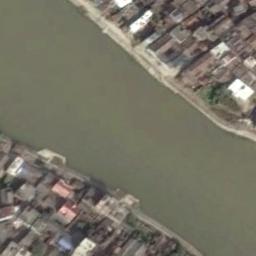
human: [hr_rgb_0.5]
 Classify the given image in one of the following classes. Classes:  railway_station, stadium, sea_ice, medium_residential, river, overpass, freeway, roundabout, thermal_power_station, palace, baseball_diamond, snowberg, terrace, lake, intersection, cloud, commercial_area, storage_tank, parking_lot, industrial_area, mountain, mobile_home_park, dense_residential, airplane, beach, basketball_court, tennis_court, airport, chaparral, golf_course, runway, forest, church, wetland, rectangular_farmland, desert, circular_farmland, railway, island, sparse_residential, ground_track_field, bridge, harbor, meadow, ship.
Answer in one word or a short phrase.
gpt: river